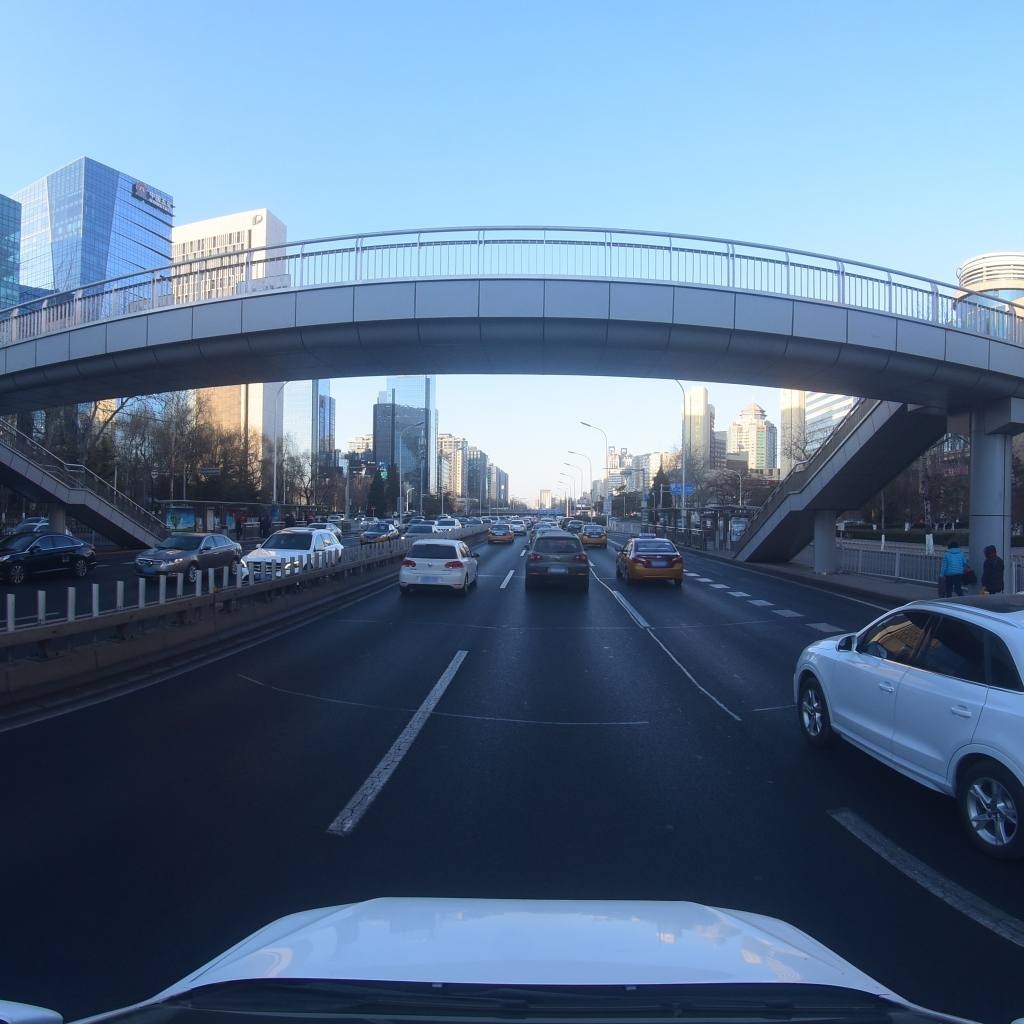
Region: Dongcheng
Road damage annotations: transverse patch, transverse patch, transverse patch, longitudinal patch